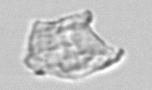
Label: detritus_transparent